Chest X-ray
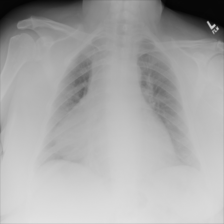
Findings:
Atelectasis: negative
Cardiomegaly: negative
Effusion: positive
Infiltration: negative
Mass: negative
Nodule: negative
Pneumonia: negative
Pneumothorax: negative
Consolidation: negative
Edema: negative
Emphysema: negative
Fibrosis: negative
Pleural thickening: negative
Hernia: negative